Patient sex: M
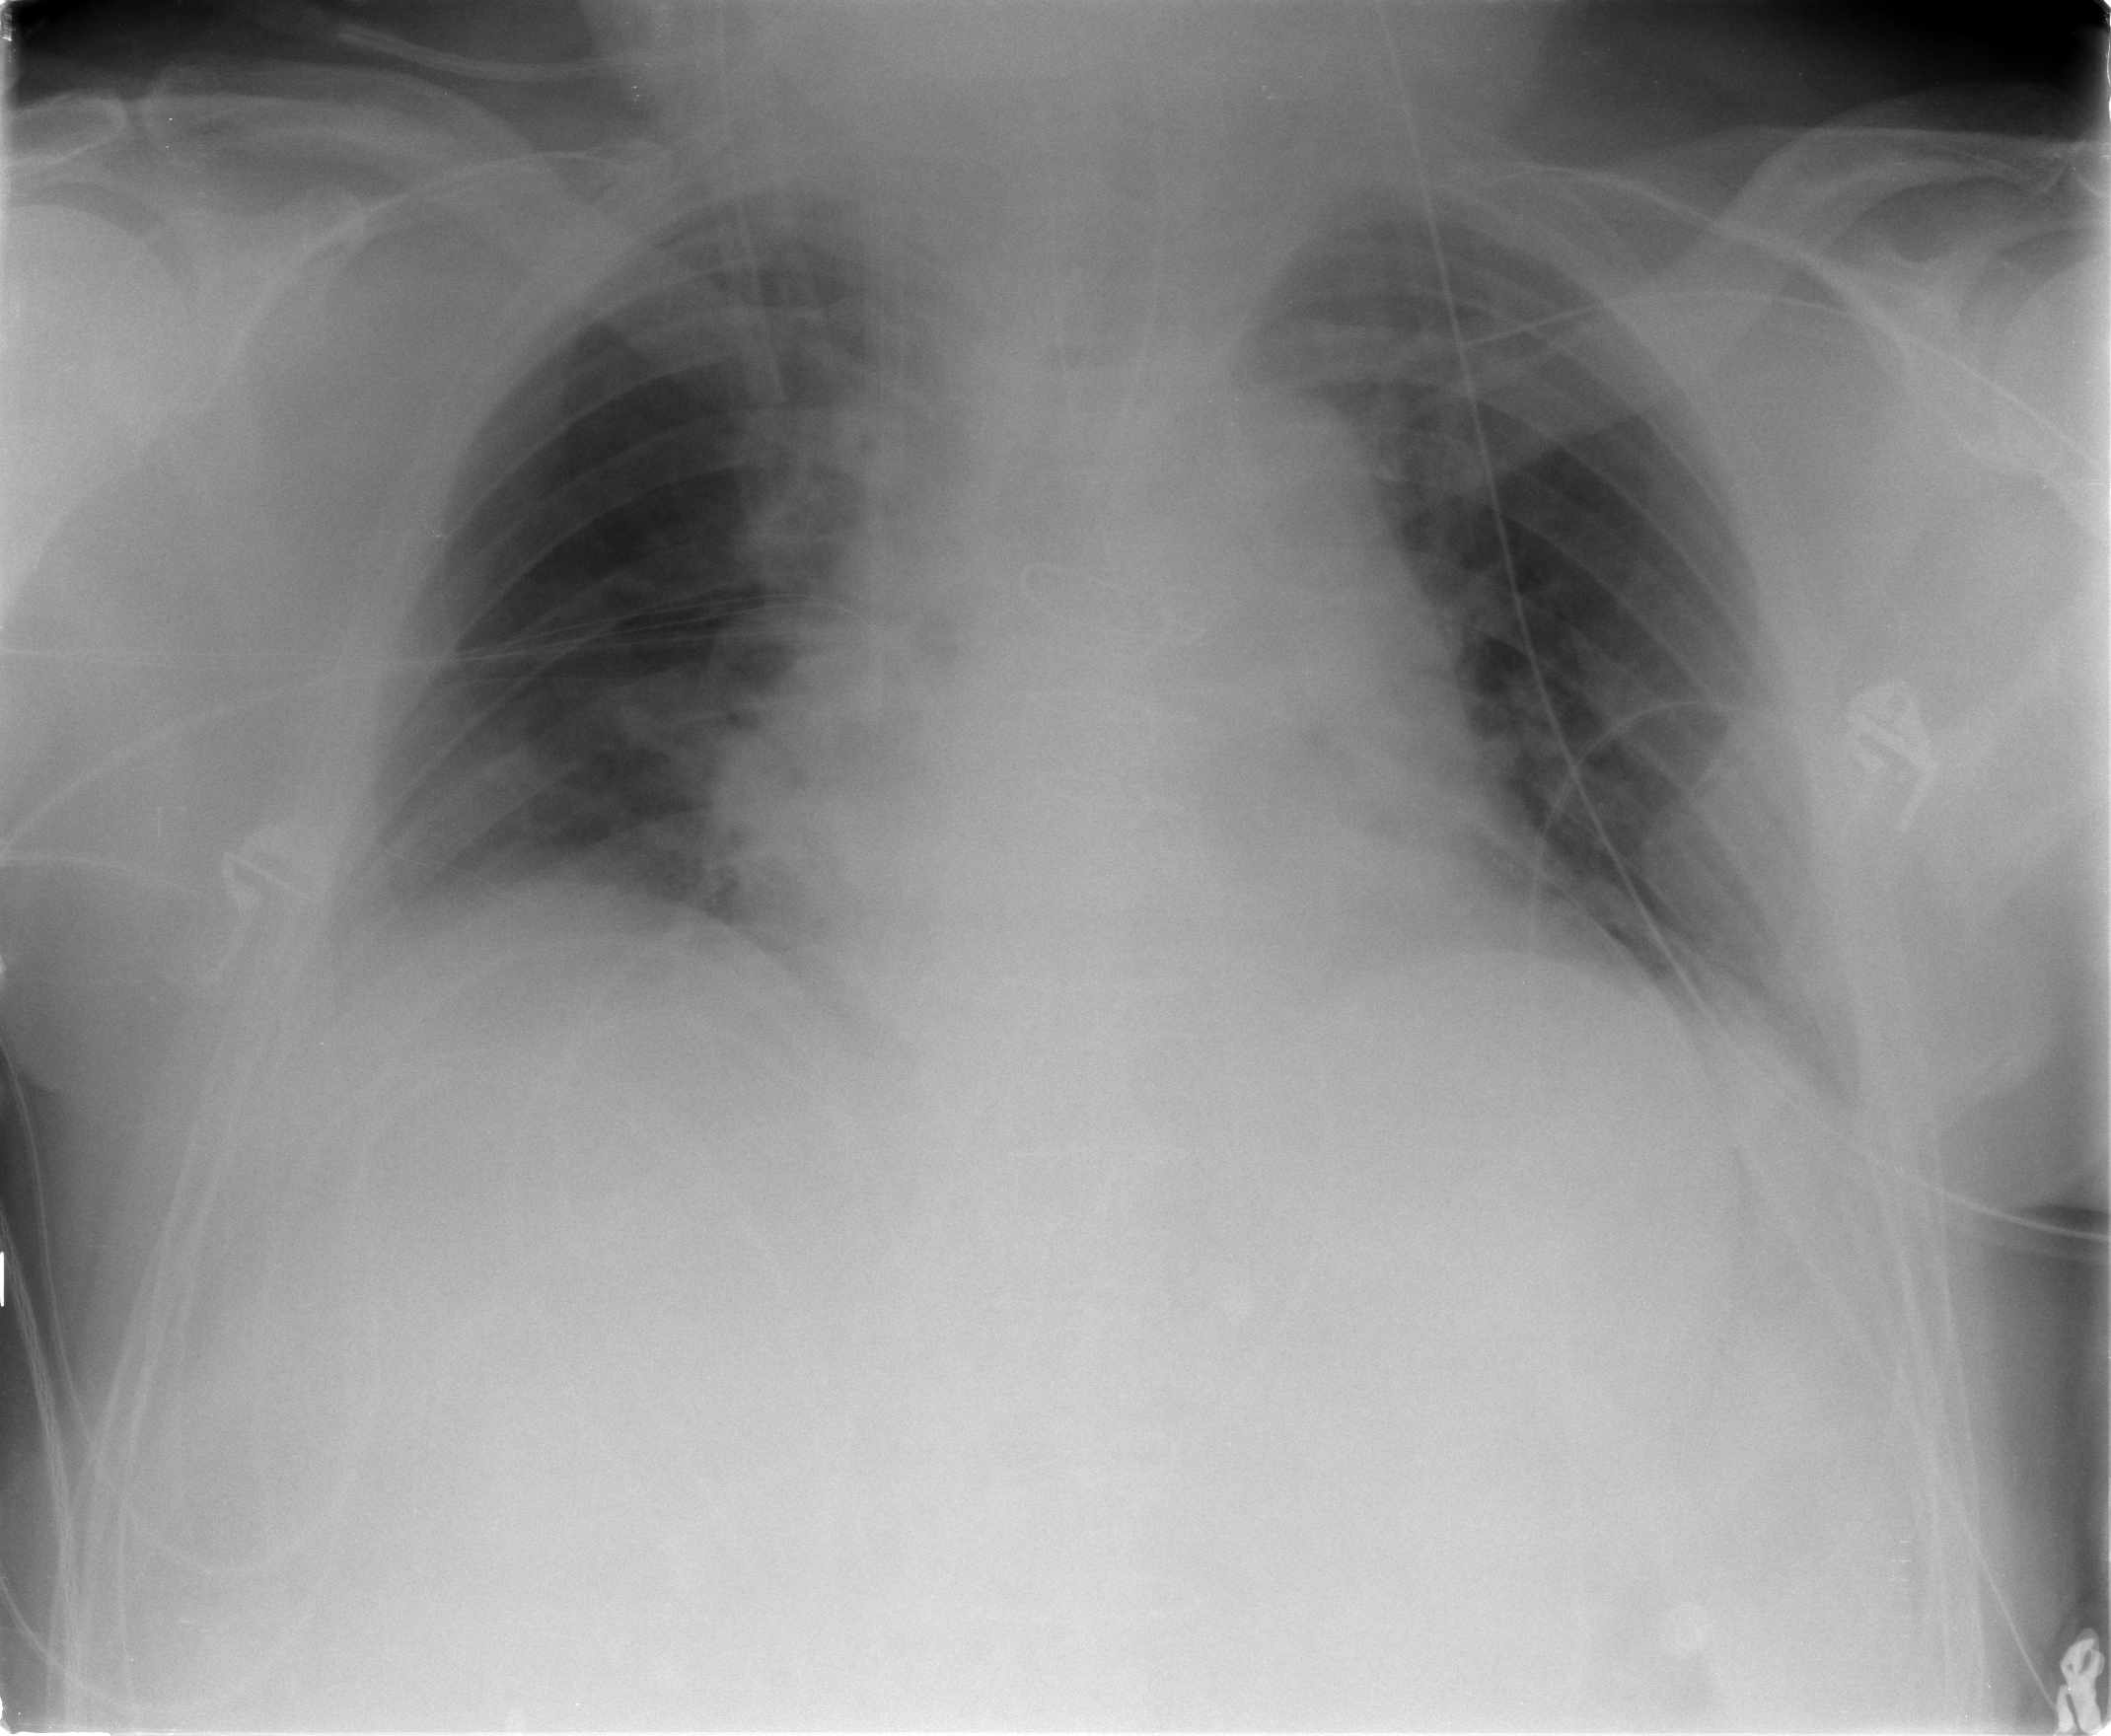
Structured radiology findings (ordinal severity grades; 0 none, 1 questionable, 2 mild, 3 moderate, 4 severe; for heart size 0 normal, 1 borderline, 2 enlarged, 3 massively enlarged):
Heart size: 2
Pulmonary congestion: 0
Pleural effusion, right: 2
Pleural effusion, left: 2
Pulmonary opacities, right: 0
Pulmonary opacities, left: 0
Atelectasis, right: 2
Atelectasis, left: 0